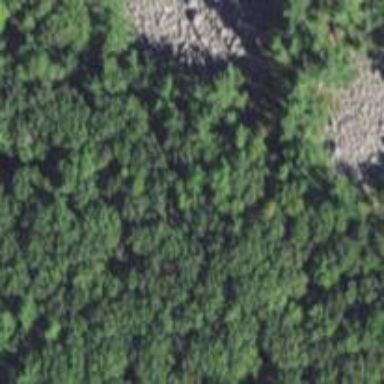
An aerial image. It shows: Natural cliff.